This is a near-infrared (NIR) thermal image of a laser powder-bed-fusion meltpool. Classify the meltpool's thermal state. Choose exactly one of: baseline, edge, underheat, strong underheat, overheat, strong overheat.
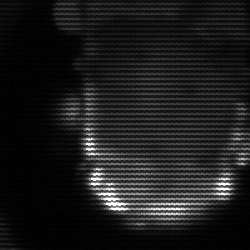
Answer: baseline